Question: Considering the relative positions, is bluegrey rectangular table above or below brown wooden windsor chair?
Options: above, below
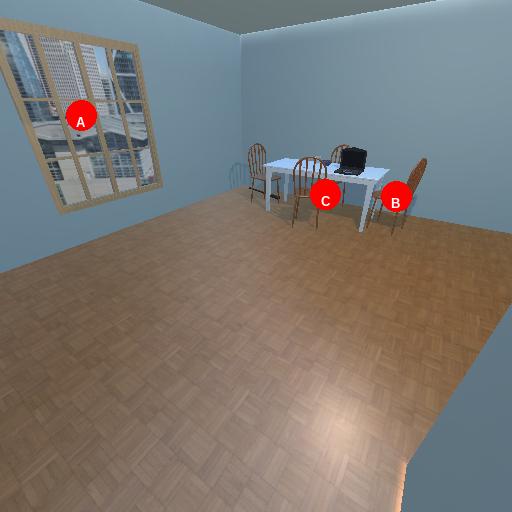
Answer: above